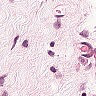
Metastatic tissue present: no